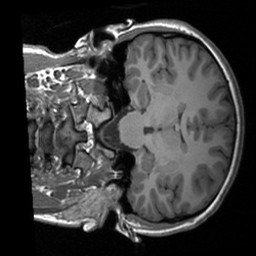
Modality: T1w
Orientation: coronal
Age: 18
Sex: female
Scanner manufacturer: siemens
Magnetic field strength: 3 T
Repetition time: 1.9 s
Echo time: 0.00226 s